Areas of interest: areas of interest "Soccer Field"
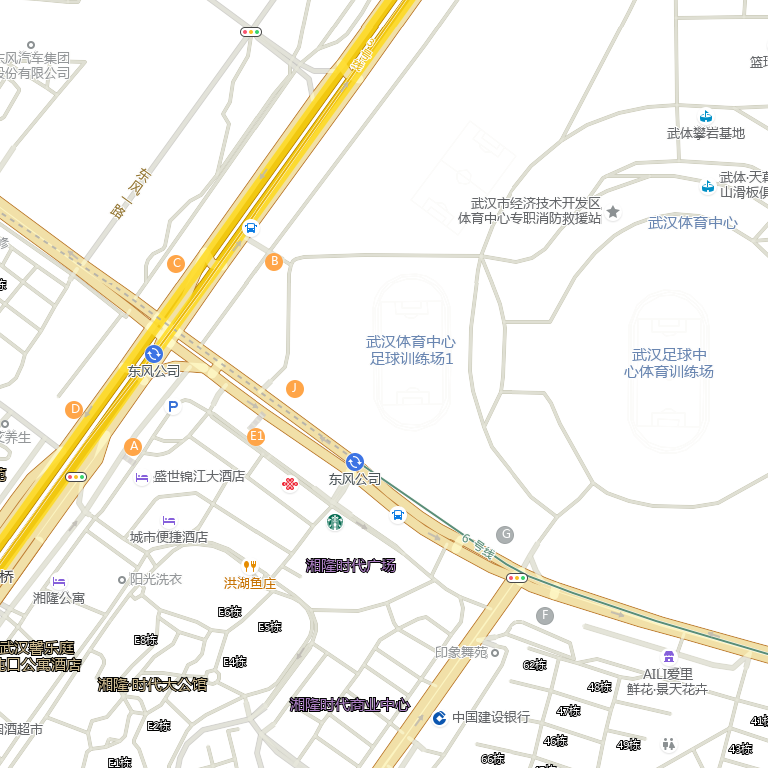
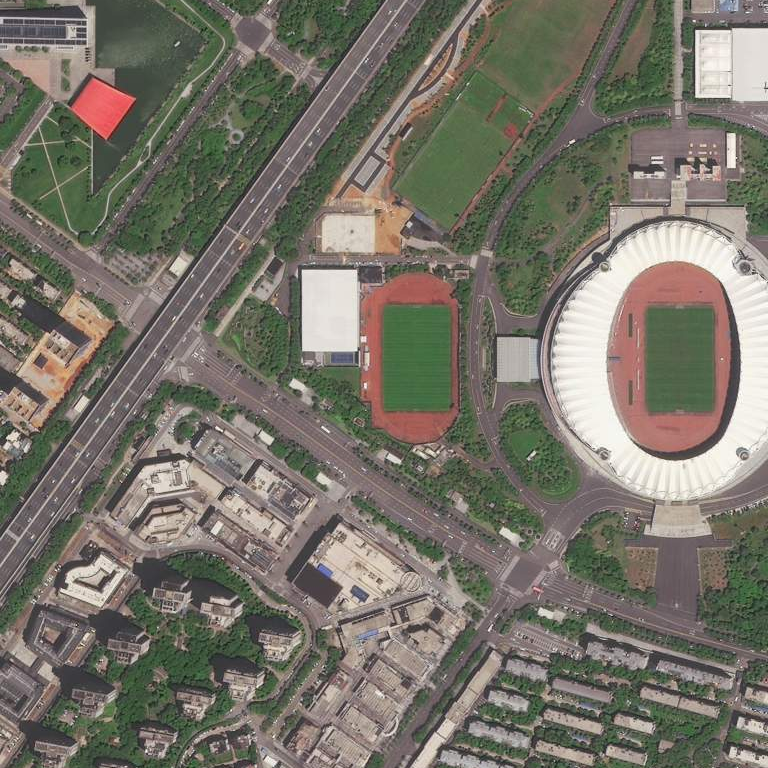